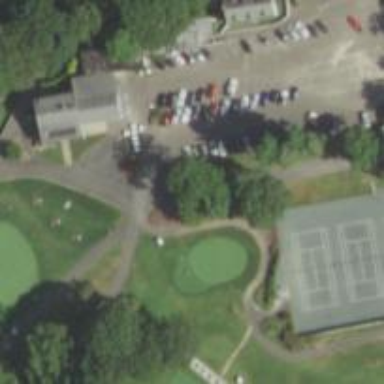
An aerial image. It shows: Service road used as golf cart path.